Question: in Linux, I used "sudo monit status" to check my process's status, and it shows Timeout. Does anybody know why? Thanks very much

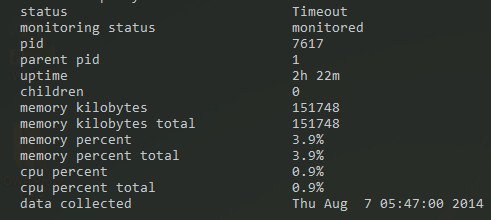
Answer: This likely means your process that monit has been monitoring has crashed several times and monit is giving up on monitoring it. Your conf file will declare this.
You can delete your state file and restart monit to get out of the timeout.